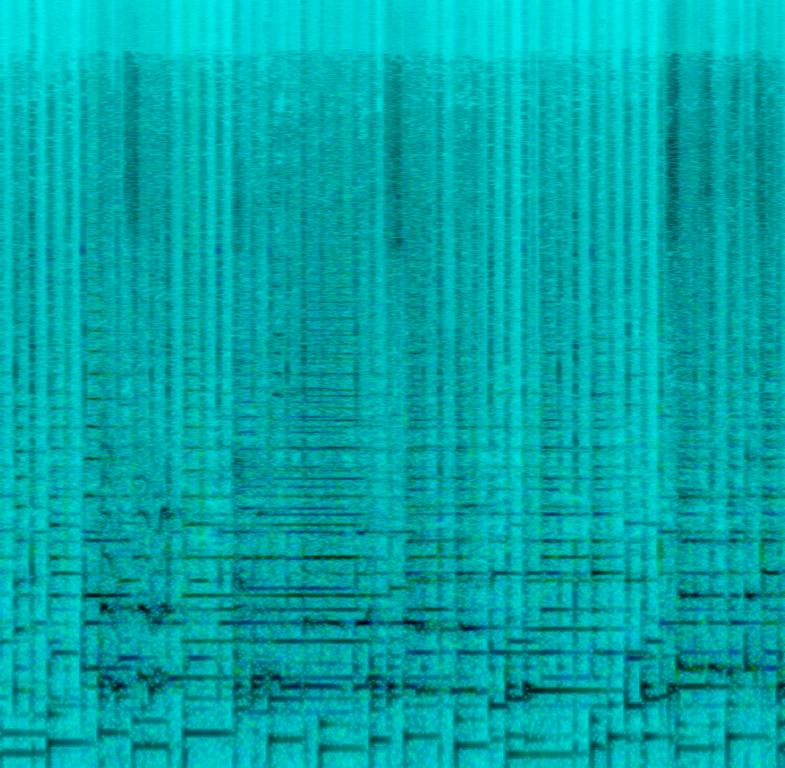
This song is a salsa song, with various layers of upbeat percussion which are suitable for dancing. There are bongo drums and maracas, played at a medium to high tempo. The vocalist has a dainty voice and sings in almost a high pitched voice in almost a whisper. There are brass instruments, especially trumpet and the song would be suitable for a salsa party.